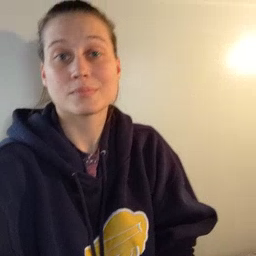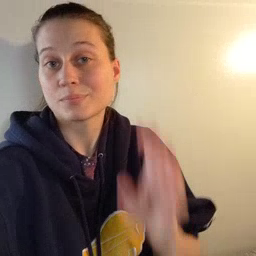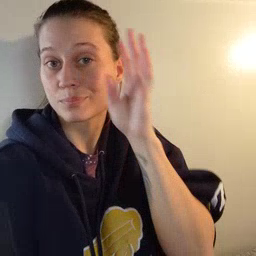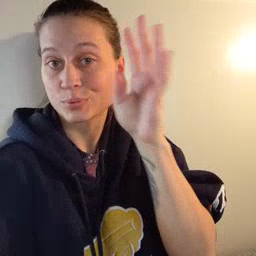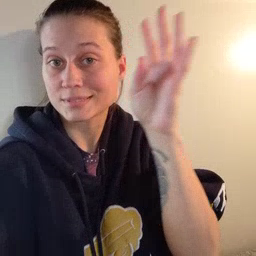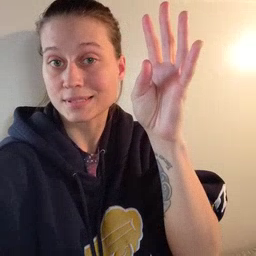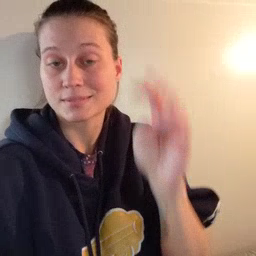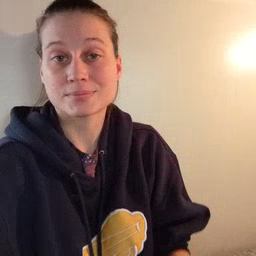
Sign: pretend